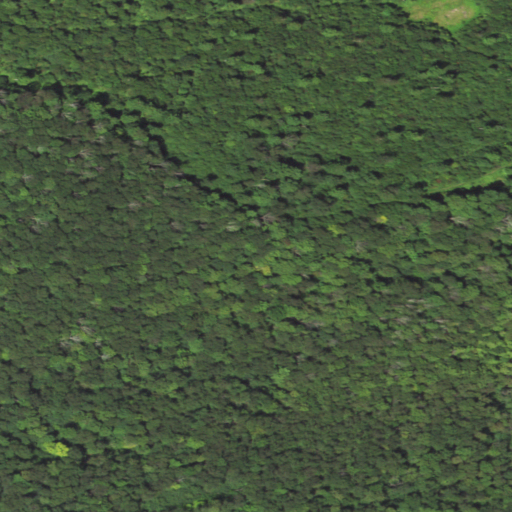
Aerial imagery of ridge(s) in Pennsylvania named Devils Garden containing deciduous forest, mixed forest, woody wetlands, and shrub